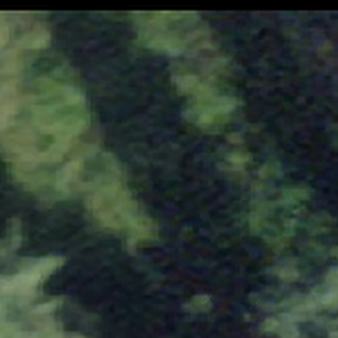
Label: other